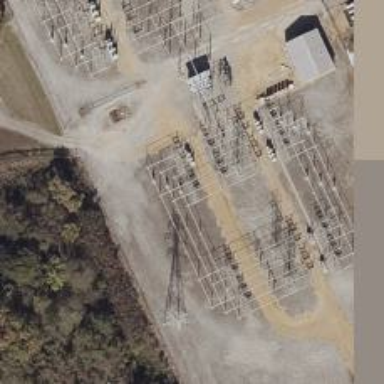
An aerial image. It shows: Switch for power supply.